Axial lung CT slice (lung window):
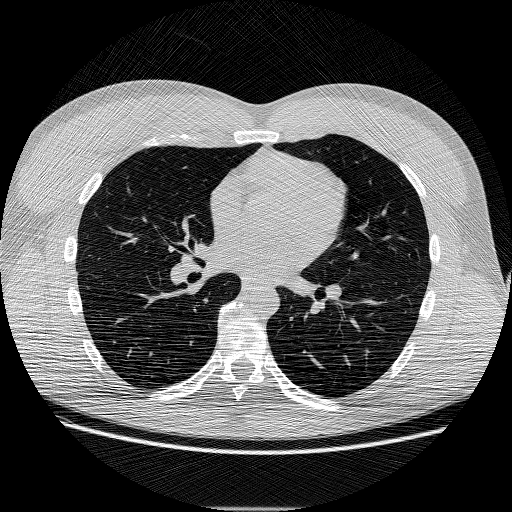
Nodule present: no